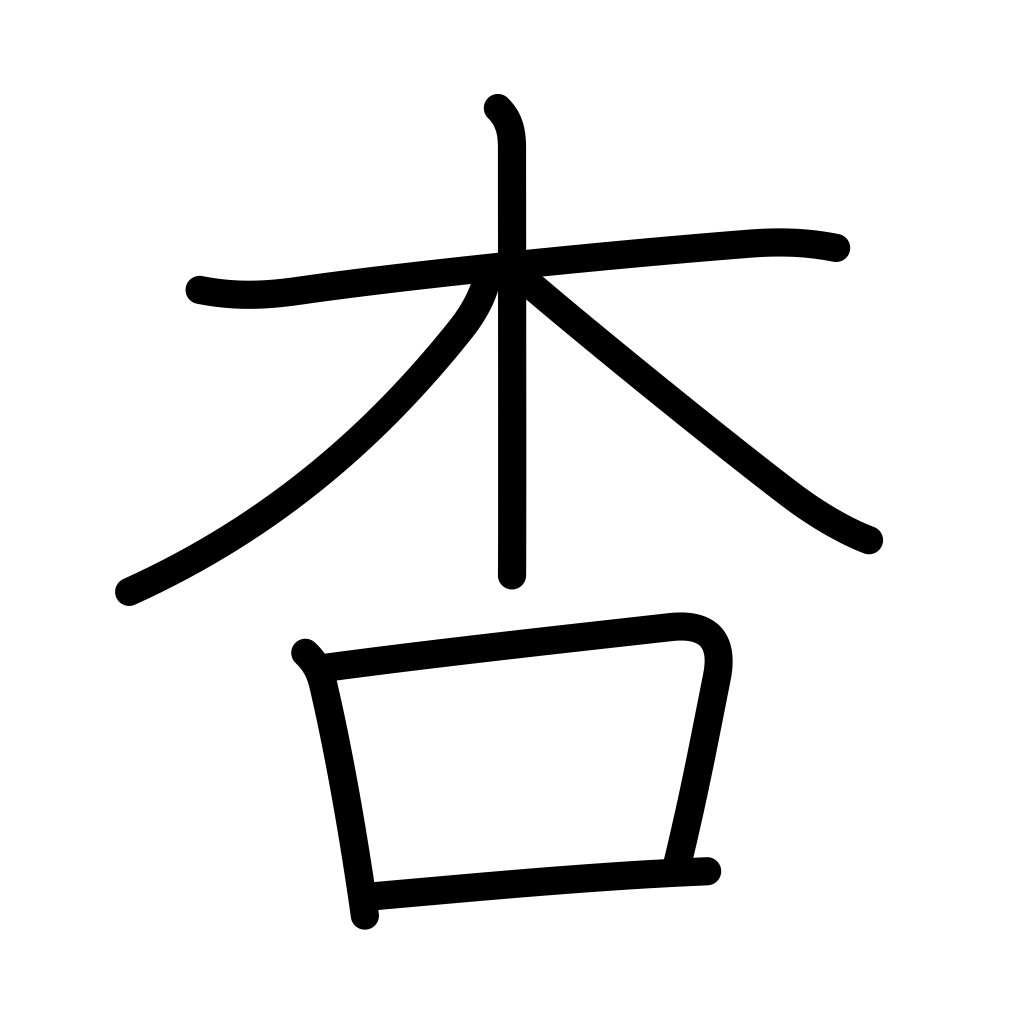
Meaning: apricot